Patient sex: M
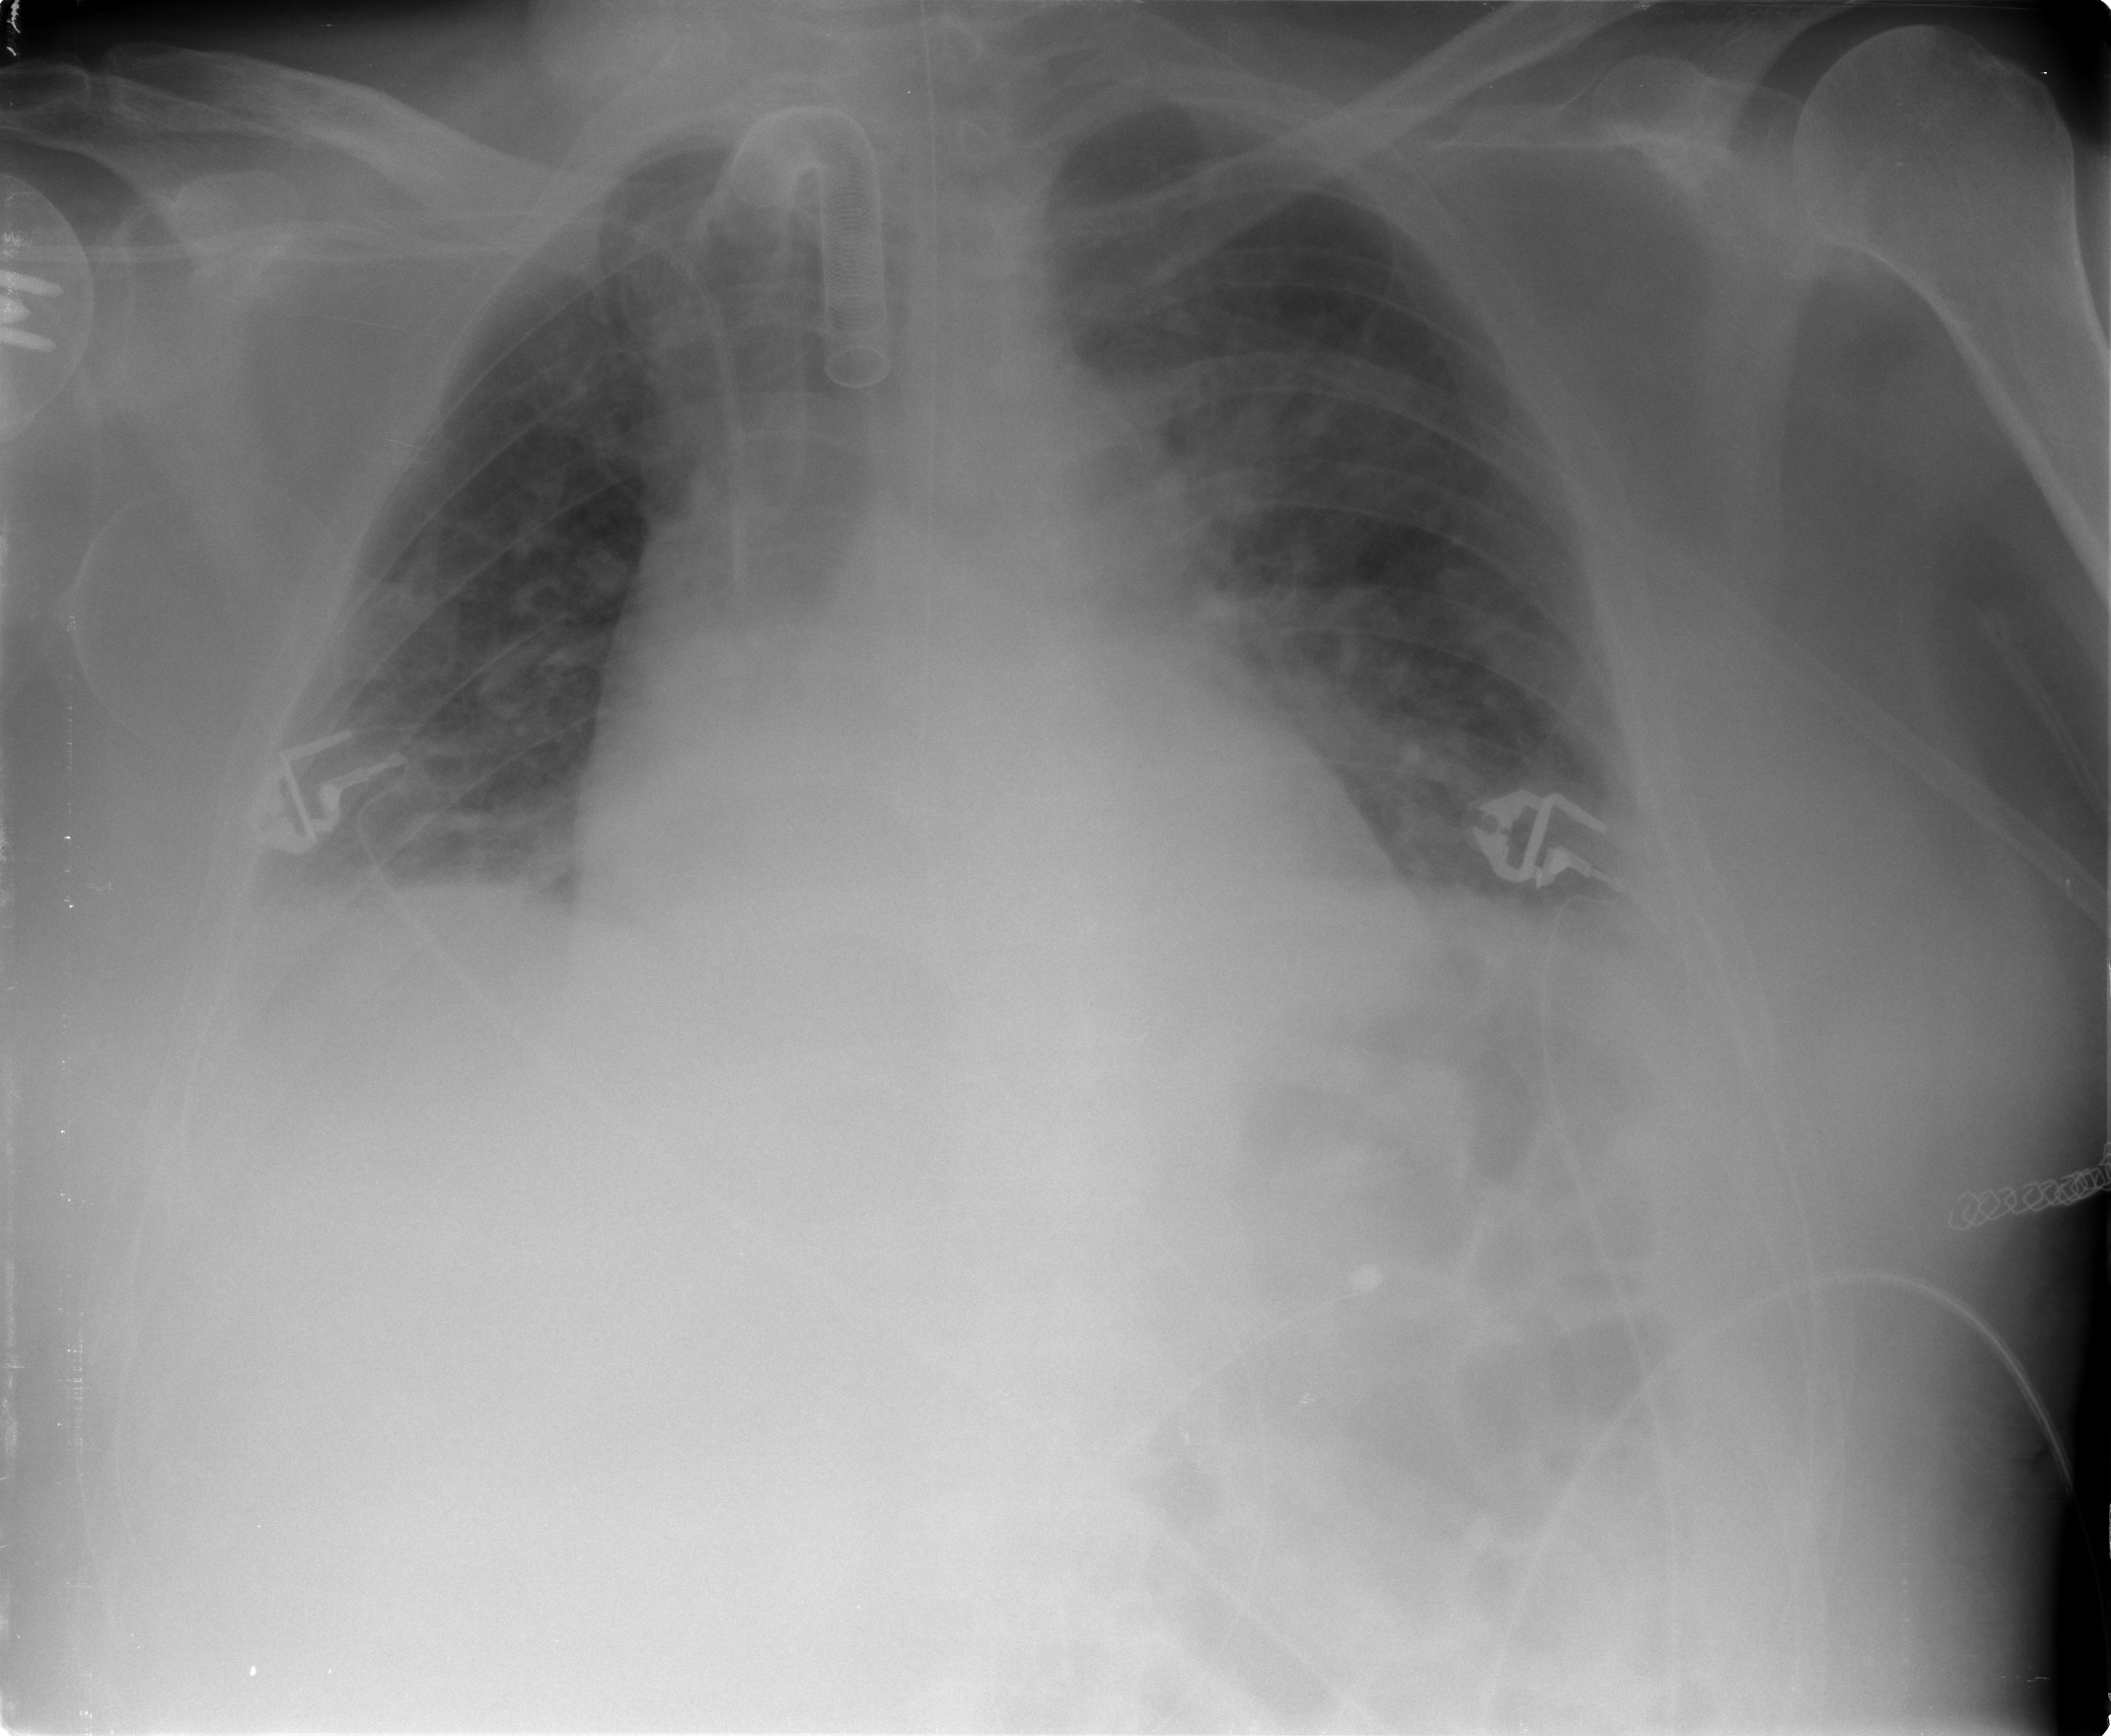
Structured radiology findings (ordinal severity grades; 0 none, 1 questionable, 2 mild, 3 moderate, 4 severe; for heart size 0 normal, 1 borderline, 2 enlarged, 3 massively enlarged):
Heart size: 2
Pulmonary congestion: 2
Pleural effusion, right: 2
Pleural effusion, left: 2
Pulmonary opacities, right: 1
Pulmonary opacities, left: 2
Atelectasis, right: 2
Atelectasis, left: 2